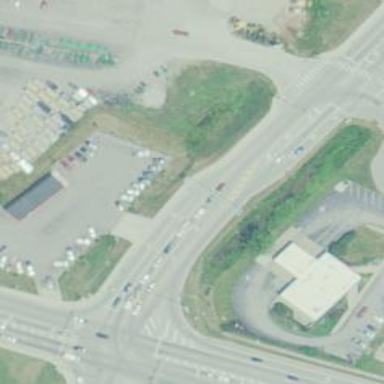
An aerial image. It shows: Unmarked crossing on the road.